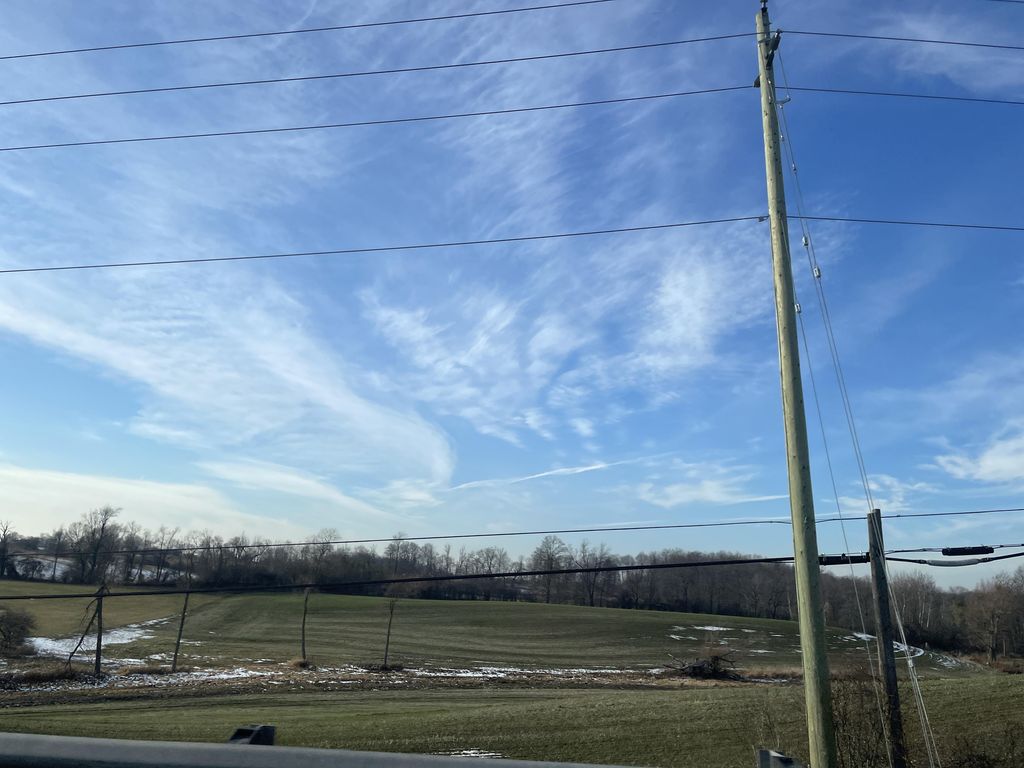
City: kitchener-waterloo